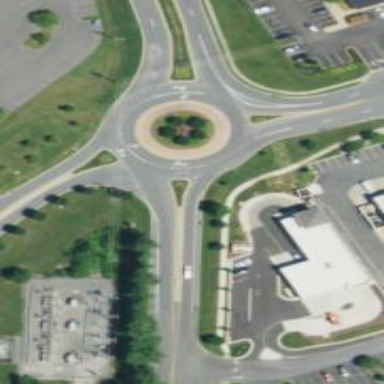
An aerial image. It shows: Secondary road leading to roundabout.